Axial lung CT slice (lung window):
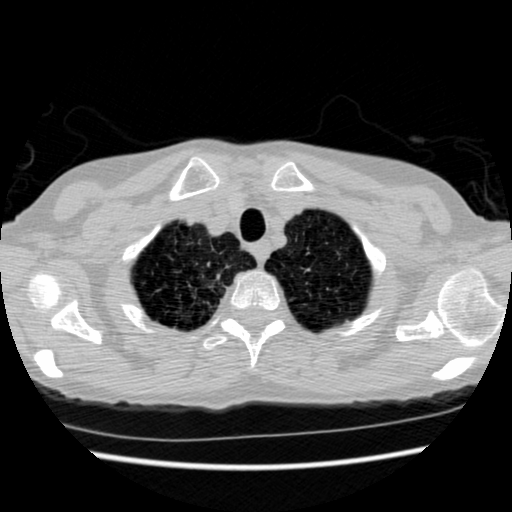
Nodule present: no